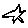
Label: star